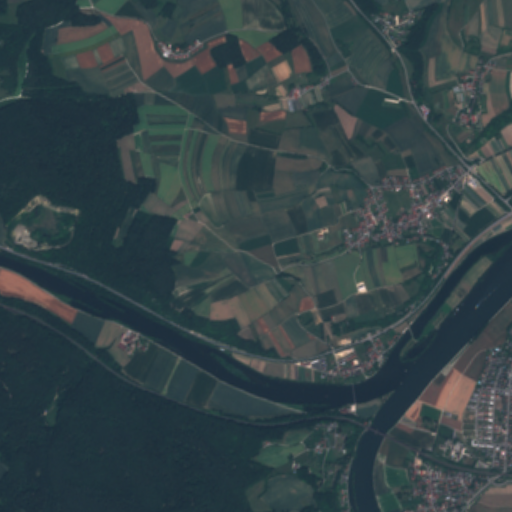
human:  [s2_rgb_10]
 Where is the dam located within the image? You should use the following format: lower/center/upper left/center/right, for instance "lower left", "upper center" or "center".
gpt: The dam is located in the center right of the image.
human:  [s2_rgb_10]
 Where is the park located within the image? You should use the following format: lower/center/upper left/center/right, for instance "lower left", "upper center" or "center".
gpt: The park is located in the right of the image.
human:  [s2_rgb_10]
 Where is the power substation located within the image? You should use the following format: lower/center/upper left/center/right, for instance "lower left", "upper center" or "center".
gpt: The power substation is located in the upper right of the image.
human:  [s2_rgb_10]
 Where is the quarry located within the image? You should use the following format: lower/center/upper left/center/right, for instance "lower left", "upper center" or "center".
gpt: The quarry is located in the center left of the image.
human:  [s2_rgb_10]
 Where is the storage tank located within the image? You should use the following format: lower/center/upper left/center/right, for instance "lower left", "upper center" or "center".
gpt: The storage tank is located in the lower left of the image.
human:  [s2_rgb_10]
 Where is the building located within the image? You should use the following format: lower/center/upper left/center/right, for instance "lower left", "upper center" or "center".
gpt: There is no building in the image.